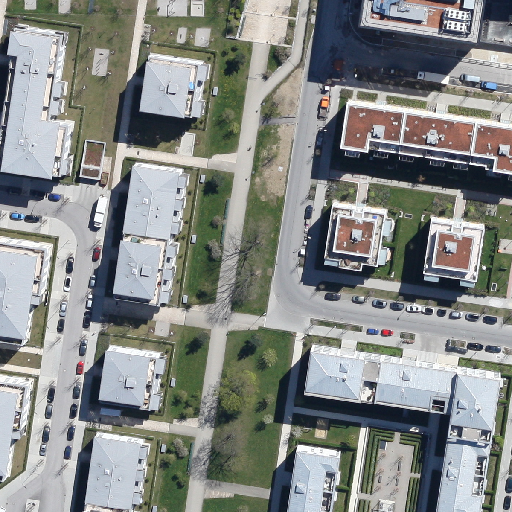
Referring expression: light-duty vehicle in the parking area